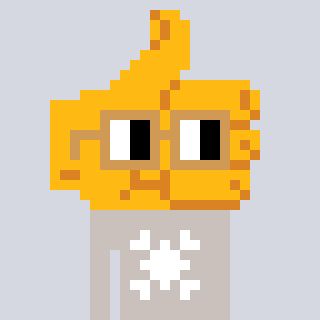
a pixel art character with square brown glasses, a thumbsup-shaped head and a foggrey-colored body on a cool background